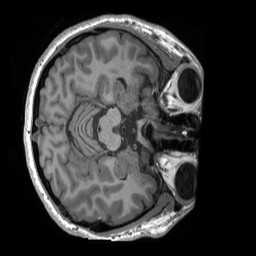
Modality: T1w
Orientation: axial
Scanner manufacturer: siemens
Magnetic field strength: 3 T
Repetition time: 2.4 s
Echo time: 0.00224 s